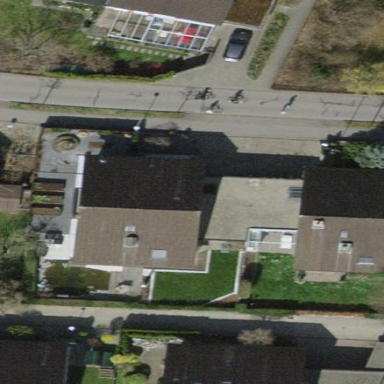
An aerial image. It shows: Semidetached house.